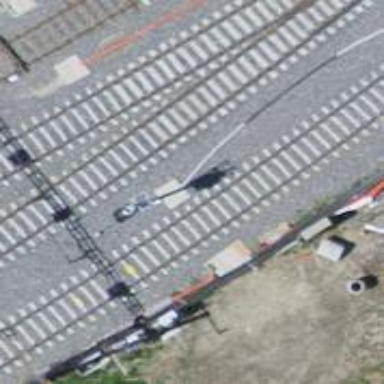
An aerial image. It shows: Railway signal.